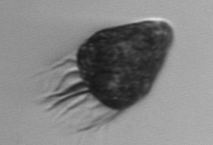
Label: Strombidium_morphotype2